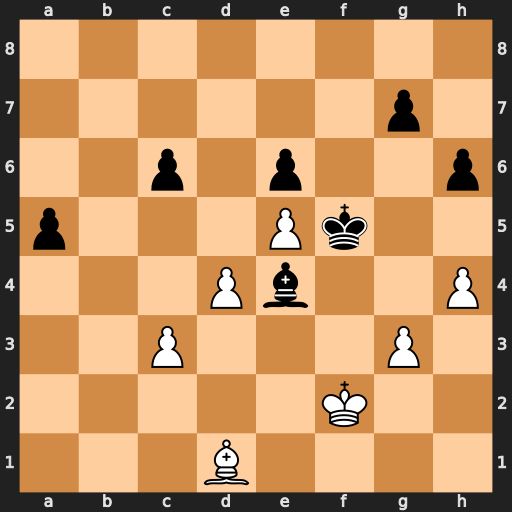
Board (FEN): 8/6p1/2p1p2p/p3Pk2/3Pb2P/2P3P1/5K2/3B4
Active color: w
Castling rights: -
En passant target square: -
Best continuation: Ke3 Bg2 Bh5